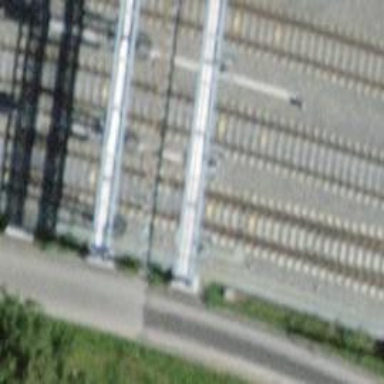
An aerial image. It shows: Railway track with electrified contact lines. This is siding track.